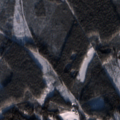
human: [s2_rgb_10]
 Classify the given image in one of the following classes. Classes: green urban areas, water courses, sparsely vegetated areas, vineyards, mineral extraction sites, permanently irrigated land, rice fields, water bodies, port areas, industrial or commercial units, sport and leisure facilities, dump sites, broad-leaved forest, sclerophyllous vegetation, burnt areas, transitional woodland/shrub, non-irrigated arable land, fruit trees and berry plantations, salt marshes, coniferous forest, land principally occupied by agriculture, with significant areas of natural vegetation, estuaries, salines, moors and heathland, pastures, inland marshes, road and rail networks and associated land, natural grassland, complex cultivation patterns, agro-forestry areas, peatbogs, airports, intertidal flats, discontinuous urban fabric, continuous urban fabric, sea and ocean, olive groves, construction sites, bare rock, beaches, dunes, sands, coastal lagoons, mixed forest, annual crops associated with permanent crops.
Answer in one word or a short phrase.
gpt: coniferous forest, mixed forest, transitional woodland/shrub